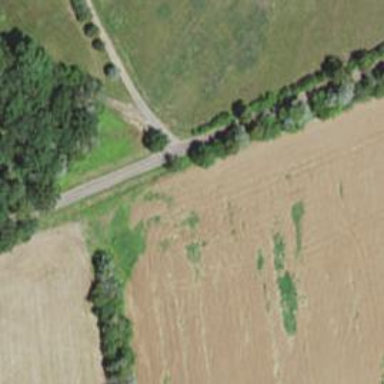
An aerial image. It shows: Tertiary road.